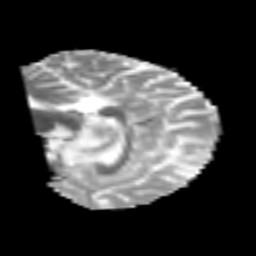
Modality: MD
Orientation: sagittal
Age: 25
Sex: male
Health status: healthy